Question: I'm trying for a few hours now to upload images in bulk, nothing works.
Bulk media upload seems like my saviour, but I always get this screen.

Does anyone know what I am doing wrong?
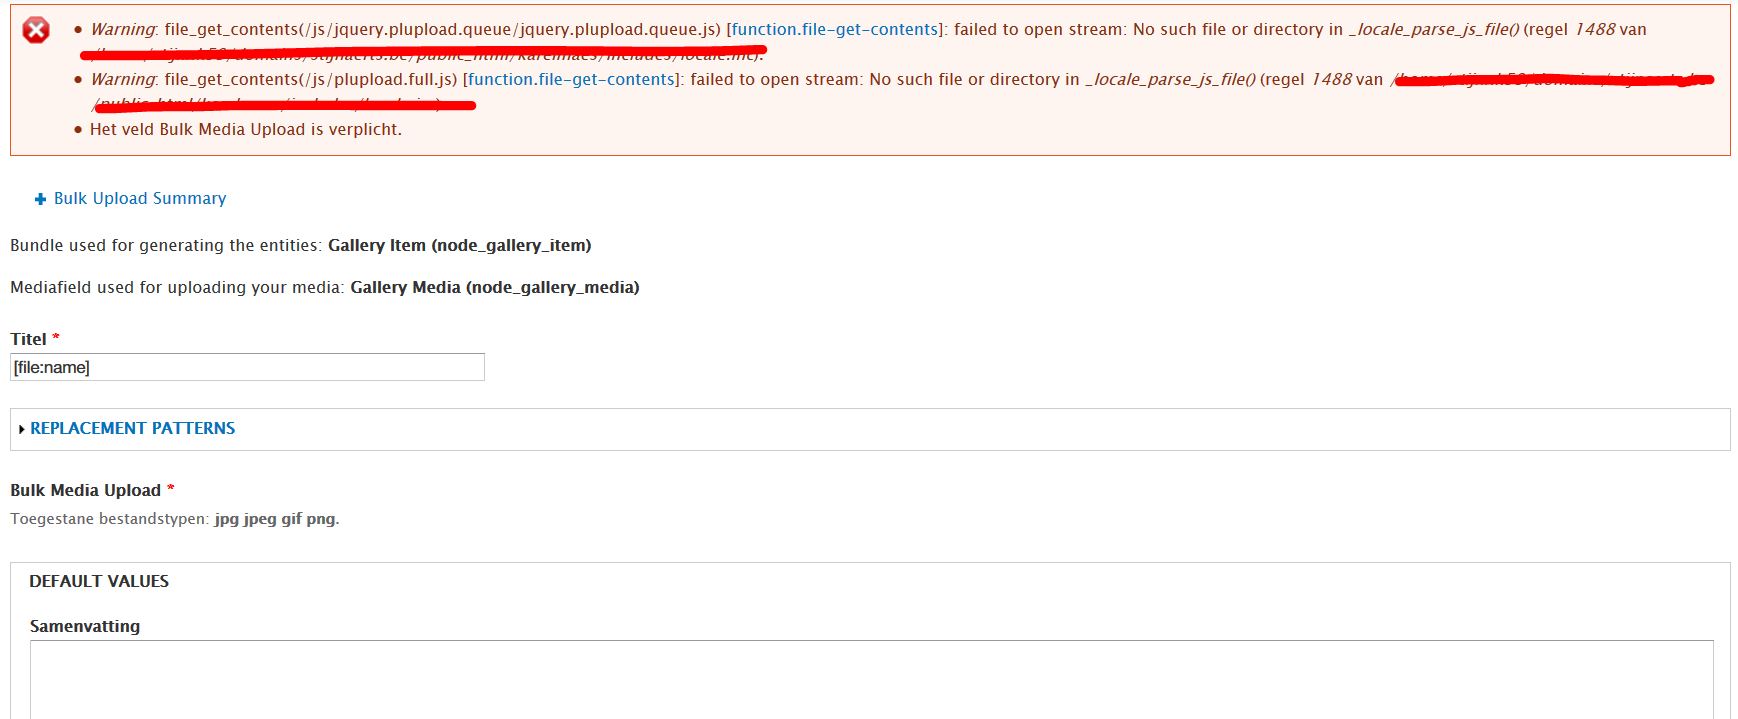
Answer: I found the solution, the problem was that I needed to use Plupload 1.**, not the 2.* version.